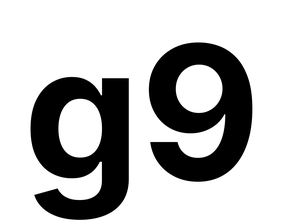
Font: Inter_Bold